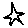
Label: star